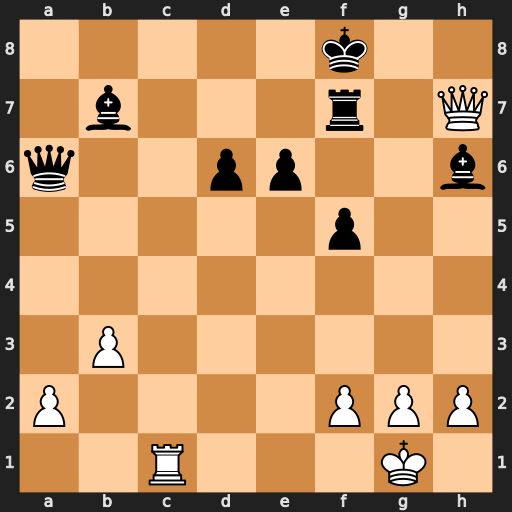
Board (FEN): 5k2/1b3r1Q/q2pp2b/5p2/8/1P6/P4PPP/2R3K1
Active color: w
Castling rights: -
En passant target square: -
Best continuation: Qh8+ Ke7 Rc7#